Question: Today I updated to Android Studio v 1.0 and I'm getting the following error when trying to compile whatever project.
....ppuild\intermediates\classes\debug: file not found
The thing is that before updating it I had no problems. Here is the code I'm actually trying to compile.
build.grade
'''
apply plugin: 'com.android.application'
android {
compileSdkVersion 20
buildToolsVersion "21.1.2"
defaultConfig {
applicationId "razvitrance.testnavdrawerplz"
minSdkVersion 16
targetSdkVersion 20
versionCode 1
versionName "1.0"
}
buildTypes {
release {
minifyEnabled false
proguardFiles getDefaultProguardFile('proguard-android.txt'), 'proguard-rules.pro'
}
}
}
dependencies {
compile fileTree(dir: 'libs', include: ['*.jar'])
compile 'com.android.support:support-v13:21.0.3'
}
'''
build.gradle (for the project)
'''
// Top-level build file where you can add configuration options common to all sub-projects/modules.
buildscript {
repositories {
jcenter()
}
dependencies {
classpath 'com.android.tools.build:gradle:1.0.0'
// NOTE: Do not place your application dependencies here; they belong
// in the individual module build.gradle files
}
}
allprojects {
repositories {
jcenter()
}
}
'''
And the activity code is a simple Navigation Drawer.
Thank you for helping.
This is the erorr i'm getting.
<URL>
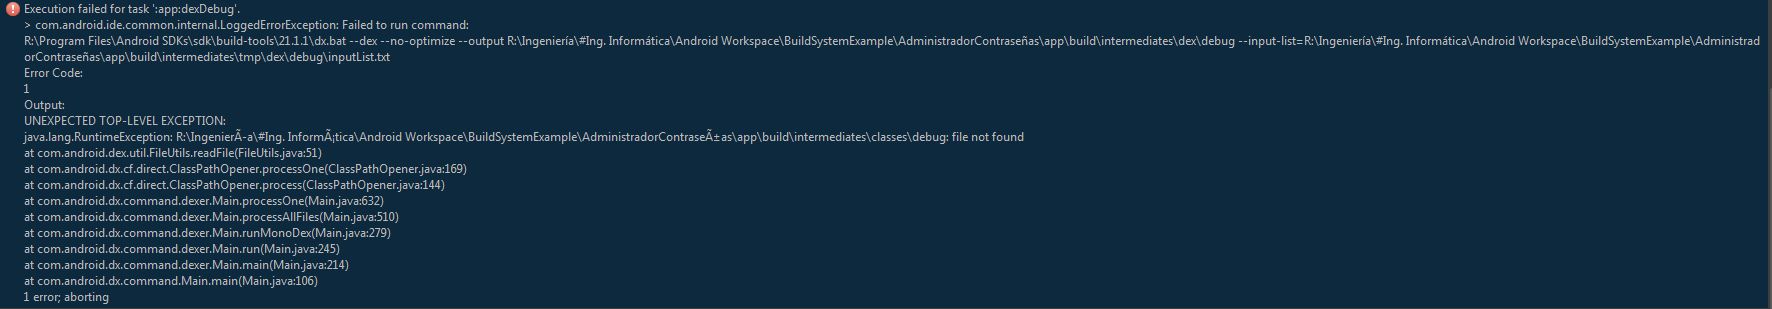
Answer: Check <URL> answers.
Generally, you will need to delete your file and let Android Studio generate the one it thinks that it is , as it is being mentioned in the given posts. Happened to me too when i upgrated to newer version and that solved my problem.